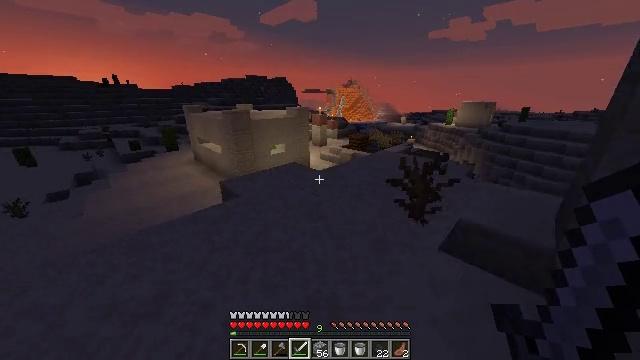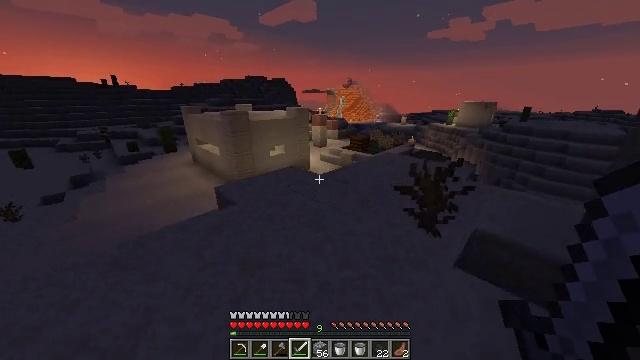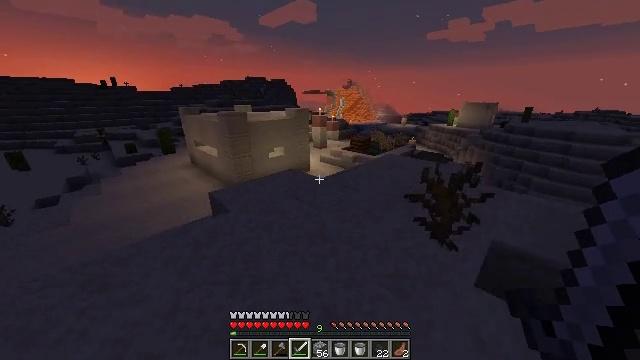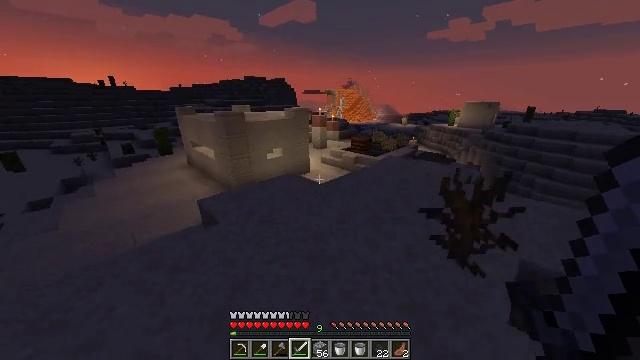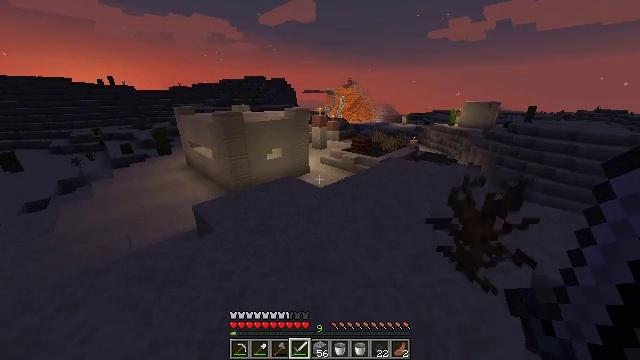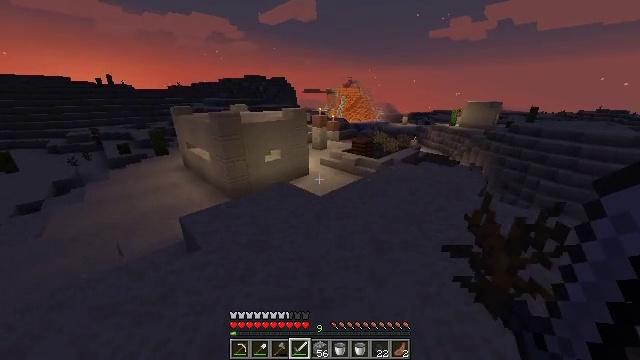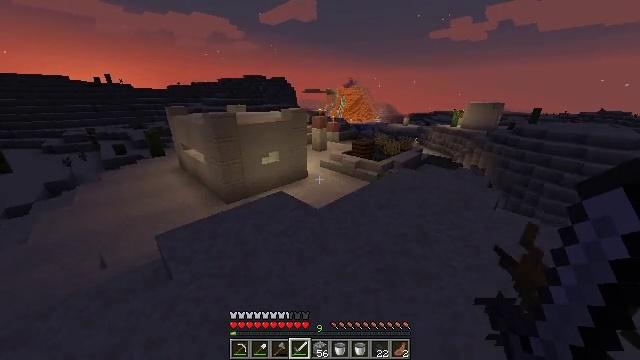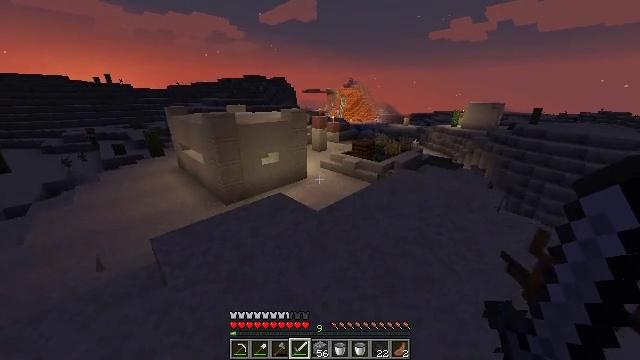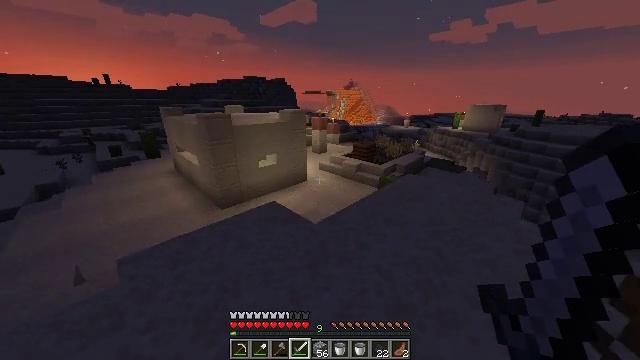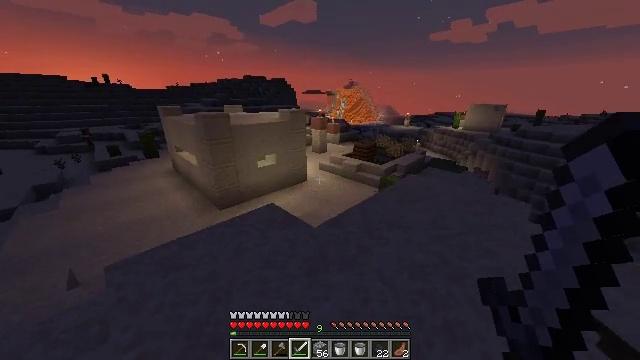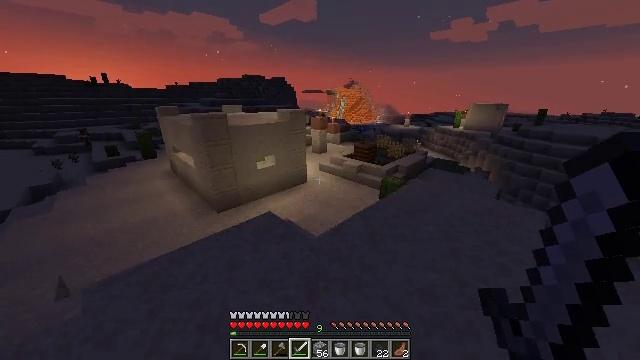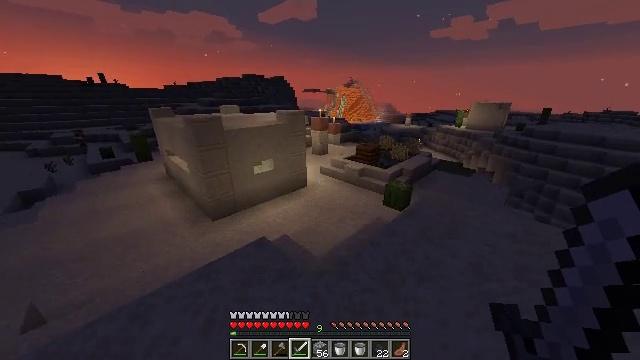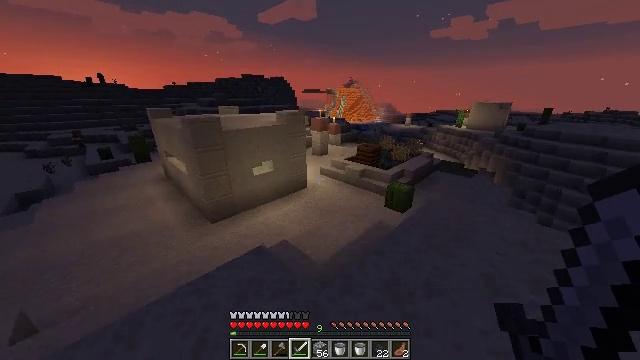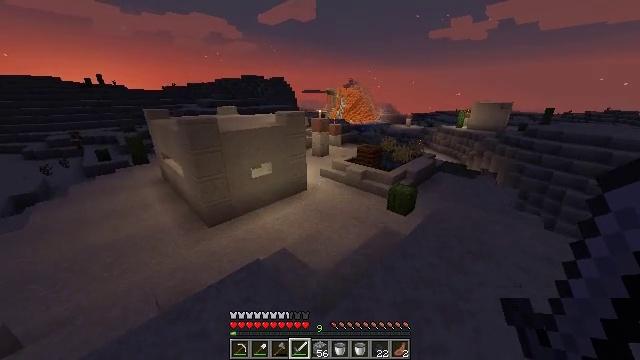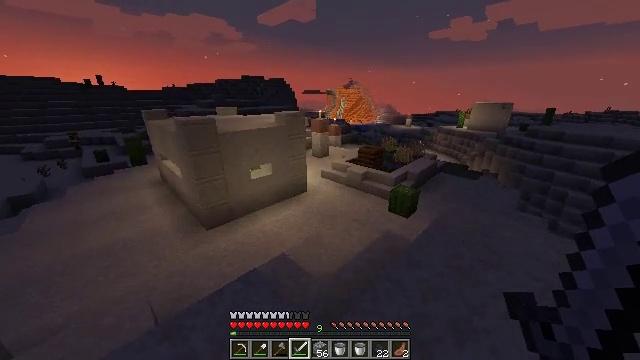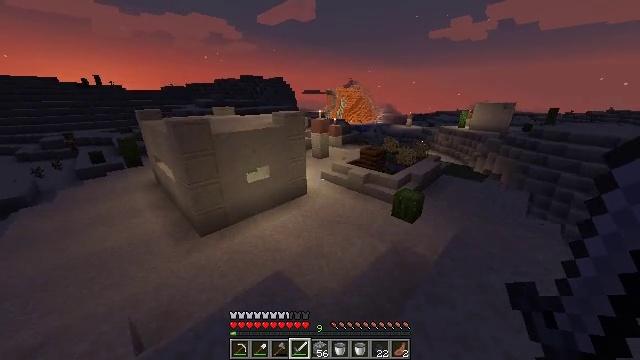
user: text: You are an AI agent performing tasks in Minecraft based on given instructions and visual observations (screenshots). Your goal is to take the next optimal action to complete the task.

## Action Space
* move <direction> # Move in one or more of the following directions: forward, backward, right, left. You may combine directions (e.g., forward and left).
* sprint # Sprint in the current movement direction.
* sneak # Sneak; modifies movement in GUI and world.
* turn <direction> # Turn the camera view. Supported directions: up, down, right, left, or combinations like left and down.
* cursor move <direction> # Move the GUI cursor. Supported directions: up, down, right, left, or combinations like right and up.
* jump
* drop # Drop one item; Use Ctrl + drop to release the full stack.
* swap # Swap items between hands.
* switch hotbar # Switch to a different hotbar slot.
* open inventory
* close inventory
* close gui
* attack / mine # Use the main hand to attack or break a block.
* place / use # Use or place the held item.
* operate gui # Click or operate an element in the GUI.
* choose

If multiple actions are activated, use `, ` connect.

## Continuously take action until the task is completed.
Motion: motion action
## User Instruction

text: Dig up clay found underwater.
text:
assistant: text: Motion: move forward, sprint
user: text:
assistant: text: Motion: move forward, sprint
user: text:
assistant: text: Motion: move forward, sprint
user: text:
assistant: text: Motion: move forward, sprint
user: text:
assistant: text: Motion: move forward, sprint
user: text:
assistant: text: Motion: move forward, sprint
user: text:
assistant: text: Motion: move forward, sprint
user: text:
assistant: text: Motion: move forward, sprint
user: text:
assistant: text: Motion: move forward, sprint
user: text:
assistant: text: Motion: move forward, sprint
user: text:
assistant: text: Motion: move forward, sprint
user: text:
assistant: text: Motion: move forward, sprint
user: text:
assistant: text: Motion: move forward, sprint
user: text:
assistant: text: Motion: move forward, sprint
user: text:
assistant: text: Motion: move forward, sprint
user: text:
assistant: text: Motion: move forward, sprint
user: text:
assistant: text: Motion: move forward, sprint
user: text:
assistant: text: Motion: move forward, sprint
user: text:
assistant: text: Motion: move forward, sprint
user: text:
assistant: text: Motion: move forward, sprint
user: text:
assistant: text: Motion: move forward, sprint
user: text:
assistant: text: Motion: move forward and move right, sprint
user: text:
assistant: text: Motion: move forward and move right, sprint
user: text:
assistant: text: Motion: move forward and move right, sprint
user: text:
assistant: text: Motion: move forward and move right, sprint
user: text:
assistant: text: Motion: move forward and move right, sprint
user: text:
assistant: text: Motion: move forward and move right, sprint
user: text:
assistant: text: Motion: move forward and move right, sprint
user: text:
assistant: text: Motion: move forward and move right, sprint
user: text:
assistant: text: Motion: move forward and move right, sprint